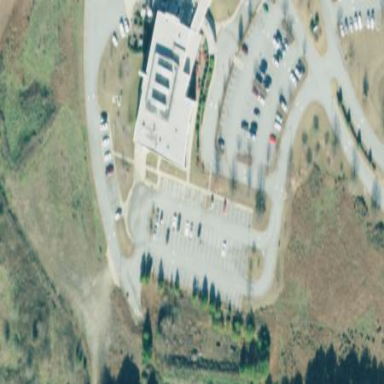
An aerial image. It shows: Parking area.